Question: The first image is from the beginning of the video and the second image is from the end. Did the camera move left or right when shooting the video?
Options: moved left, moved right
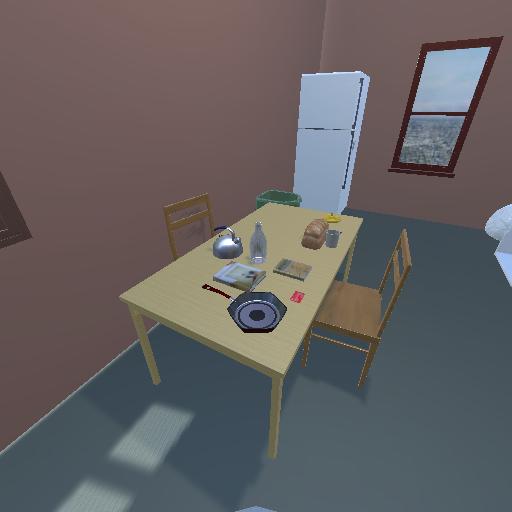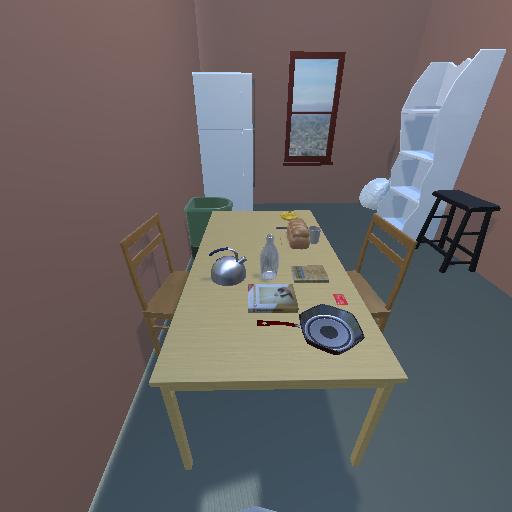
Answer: moved left